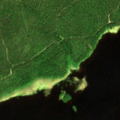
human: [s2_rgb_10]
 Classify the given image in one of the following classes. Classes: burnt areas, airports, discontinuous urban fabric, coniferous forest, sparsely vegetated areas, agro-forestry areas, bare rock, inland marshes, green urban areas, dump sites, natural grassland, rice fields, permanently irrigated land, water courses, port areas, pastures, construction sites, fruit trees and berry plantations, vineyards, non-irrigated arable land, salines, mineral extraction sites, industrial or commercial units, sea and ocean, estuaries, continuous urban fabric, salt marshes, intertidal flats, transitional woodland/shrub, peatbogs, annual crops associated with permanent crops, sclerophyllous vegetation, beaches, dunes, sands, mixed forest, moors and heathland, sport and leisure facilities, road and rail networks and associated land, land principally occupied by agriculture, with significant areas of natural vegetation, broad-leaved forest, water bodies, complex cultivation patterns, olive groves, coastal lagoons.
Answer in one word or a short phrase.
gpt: coniferous forest, water bodies